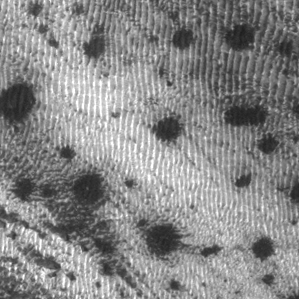
Label: frost